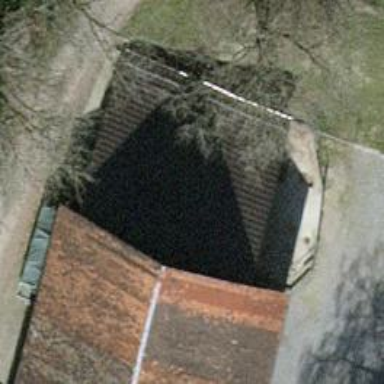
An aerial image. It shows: Horse riding area with trail riding station and stables.